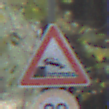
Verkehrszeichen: Ufer
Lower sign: Geschwindigkeit20
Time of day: SunriseSunset
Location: Outdoor (Nature)
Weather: NotSpecified
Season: Autumn
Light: Natural